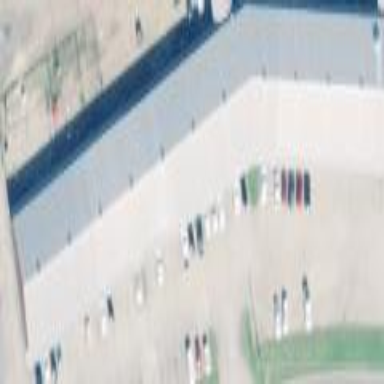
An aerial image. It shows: Retail building.